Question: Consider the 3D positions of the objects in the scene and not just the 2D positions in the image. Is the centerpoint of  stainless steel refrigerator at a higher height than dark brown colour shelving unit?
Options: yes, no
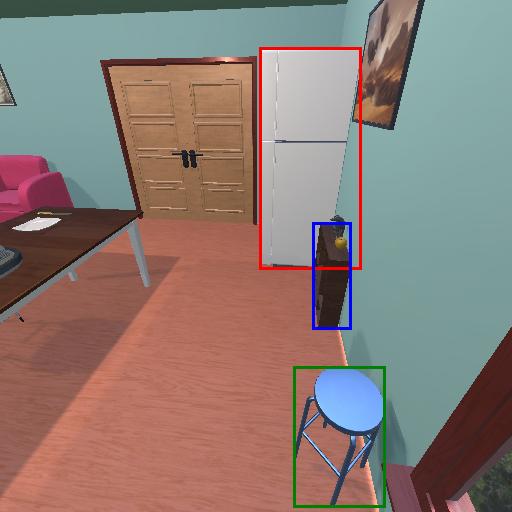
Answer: yes